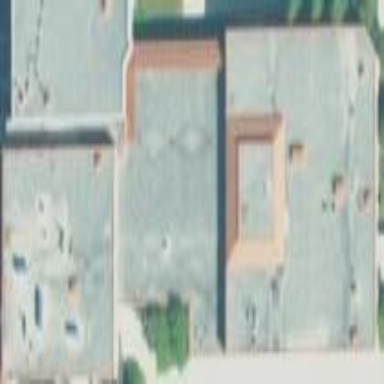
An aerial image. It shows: College building.